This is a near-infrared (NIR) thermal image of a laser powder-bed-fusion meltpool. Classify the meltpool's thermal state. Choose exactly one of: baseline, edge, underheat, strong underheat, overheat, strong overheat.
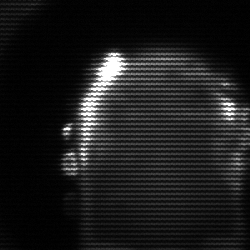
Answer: baseline